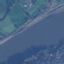
Land use / land cover class: River